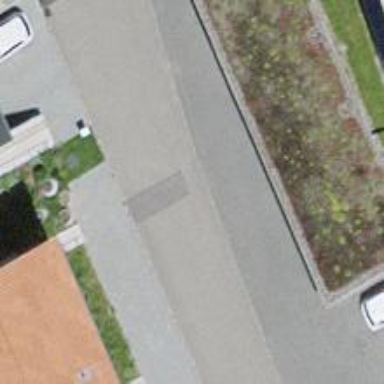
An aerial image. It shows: Garage building.